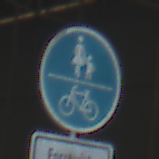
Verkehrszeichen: GemeinsamerGehUndRadweg
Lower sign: BesondereFahrzeugeUndTransportgueter7
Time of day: Midday
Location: Indoor (Urban)
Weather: NotSpecified
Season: NotSpecified
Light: Natural